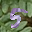
Label: 5